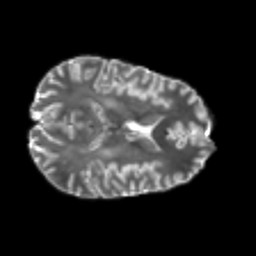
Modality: T2w
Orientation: axial
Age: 22
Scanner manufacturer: philips
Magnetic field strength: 3 T
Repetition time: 8.6 s
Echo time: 0.127 s